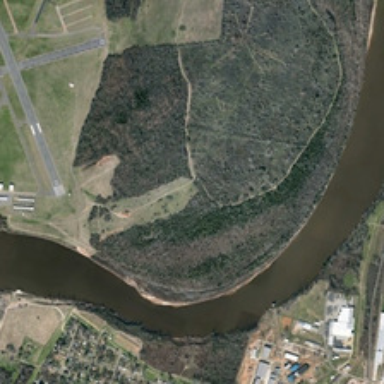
Many green plants and buildings are in two sides of a curved river .